Question: What is the result of this measurement?
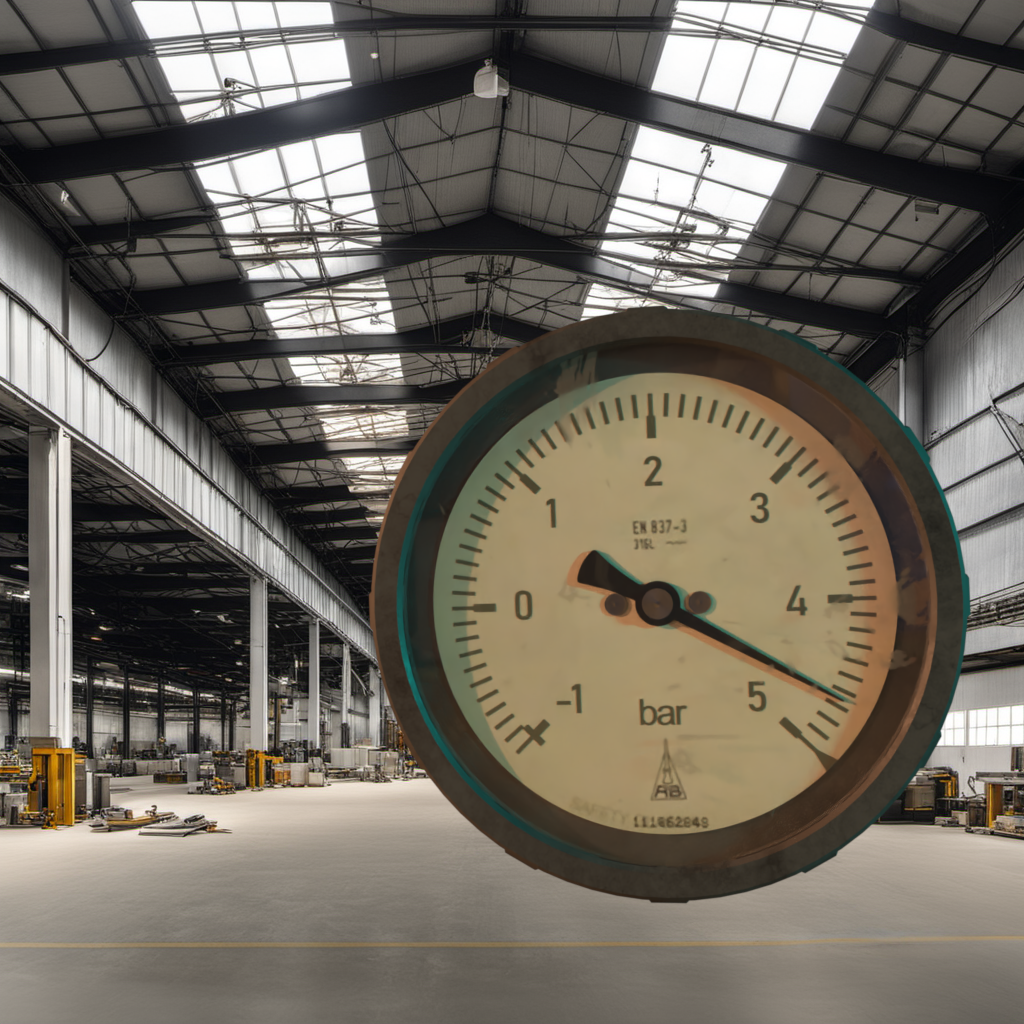
Answer: The result is 4.69
Question: What is the value range of the measurement in the image?
Answer: The range is from -1 to 5
Question: What is the minimum and maximum value of the measurement shown in the image?
Answer: The minimum value is -1 and the maximum value is 5